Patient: sex M, age 32
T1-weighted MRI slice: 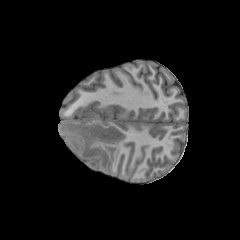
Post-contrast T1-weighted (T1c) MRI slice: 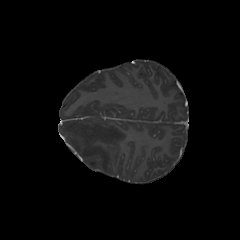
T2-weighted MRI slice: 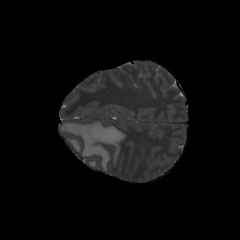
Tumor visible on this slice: yes
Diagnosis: Glioblastoma, IDH-wildtype
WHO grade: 4